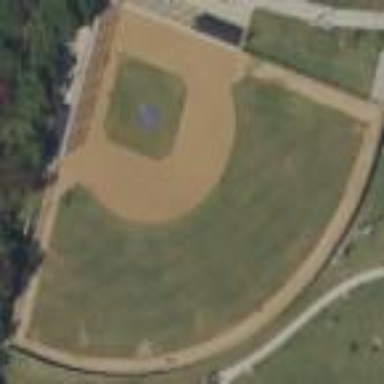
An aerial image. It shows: Baseball pitch for leisure and sports activities.